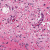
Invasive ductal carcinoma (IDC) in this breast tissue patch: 0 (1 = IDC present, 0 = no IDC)